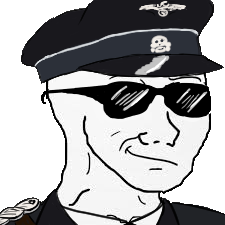
Label: 5_Smugjak